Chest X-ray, PA view. Patient: 66 years old, sex F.
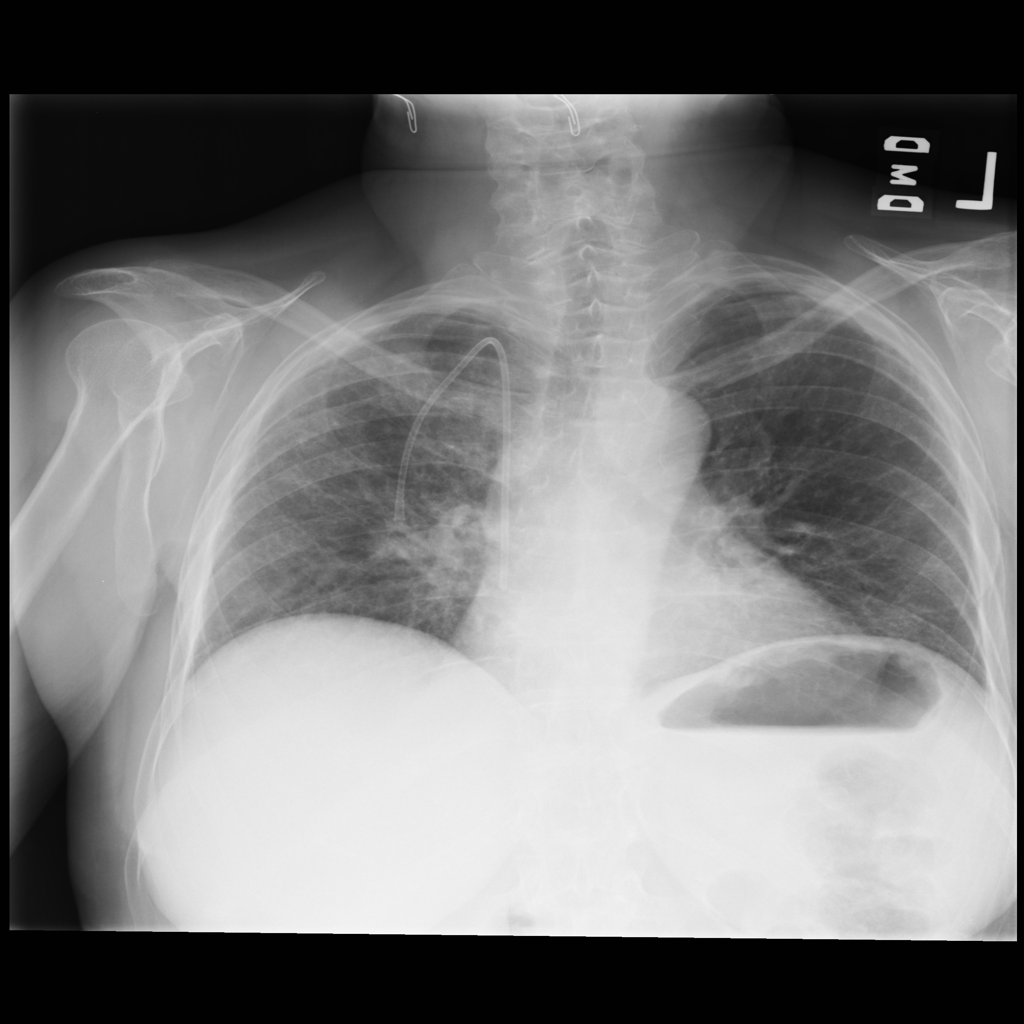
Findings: Fibrosis, Infiltration